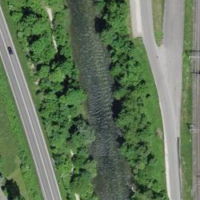
EUNIS habitat code: 15
Species observed at this site:
Tanacetum vulgare